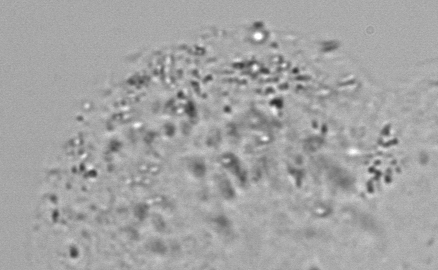
Label: Phaeocystis_debris